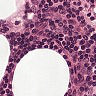
Metastatic tissue present: no